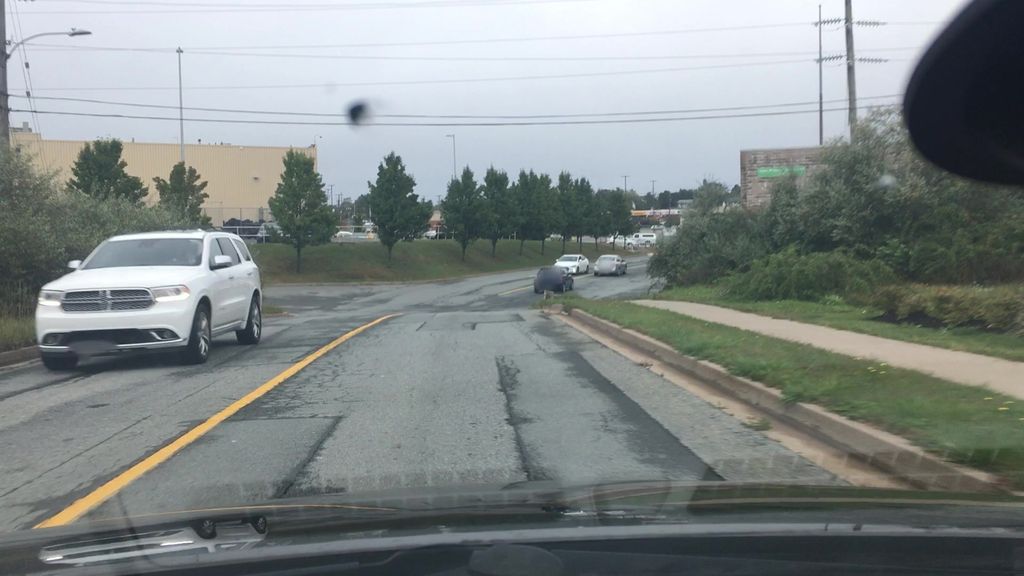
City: halifax